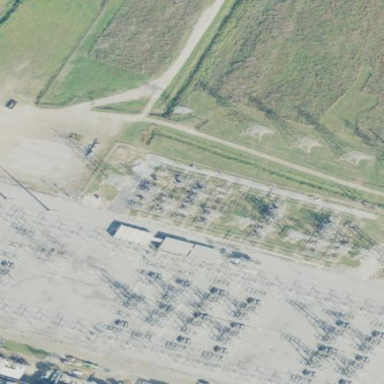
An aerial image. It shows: Substation surrounded by fence.